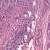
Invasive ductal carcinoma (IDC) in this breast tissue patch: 1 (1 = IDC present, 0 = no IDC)